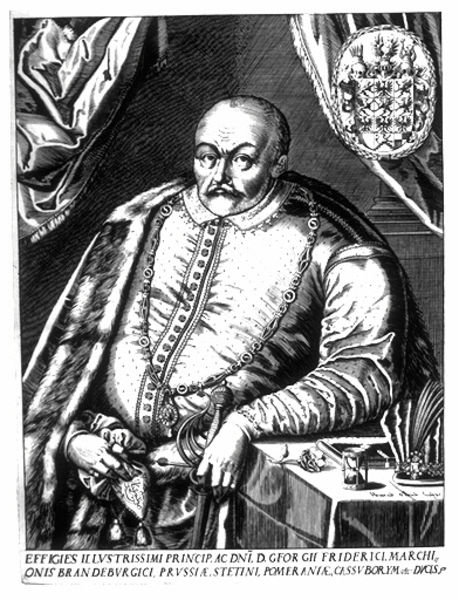
Titel: Bildnis des Markgrafen Georg Friedrich von Brandenburg-Ansbach
Künstler: Heinrich Ulrich
Institution: (Seriendruck)
Schlagwörter: hand, mann, schatten, umhang, weiß, sitzen, blume, finger, frisur, grau, haar, hintergrund, licht, mund, nase, ohr, schmuck, schwarz, stirn, tisch, zeichnung, blick, rose, tuch, bart, hemd, arme, augen, falten, gesicht, hermelin, kleidung, kragen, pelz, ärmel, bildnis, herr, hände, portrait, porträt, vorhang, figur, gold, haare, mantel, reich, adel, blatt, person, augenbrauen, knopf, krone, renaissance, deutschland, fell, adlig, schrift, bogen, kette, grafik, graphik, schnäuzer, dick, streng, brauen, glanz, glatze, deutsch, bauch, knöpfe, knopfleiste, schnauzer, ring, fett, offen, buch, medaillon, druck, schraffur, schraffuren, radierung, stich, seite, schwarzweiß, schwert, säbel, text, buchstaben, initiale, degen, orden, proträt, kardinal, buchseite, wappen, öffnung, gotisch, knöpf, wams, herzog, adliger, eieruhr, stundenglas, dürer, anlehnen, kupferstich, theatralisch, auflehnen, graf, herscher, latein, lateinisch, geischt, chrift, seriendruck, rahmens, heraldik, sanduhr, sruck, ritterorden, wohlgenährt, gotische schrift, wanst, gegestände, rapier, gafik, aschen, fettsack